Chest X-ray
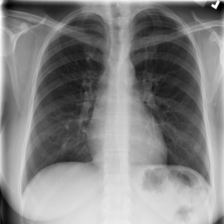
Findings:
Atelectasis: negative
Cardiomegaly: negative
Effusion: negative
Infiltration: negative
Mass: negative
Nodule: negative
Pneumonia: negative
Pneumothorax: negative
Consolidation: negative
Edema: negative
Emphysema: negative
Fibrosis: negative
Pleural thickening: negative
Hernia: negative